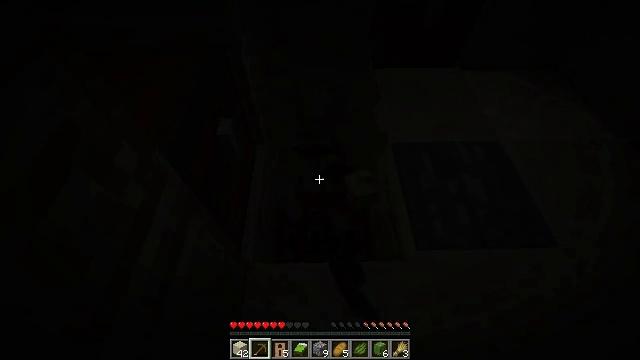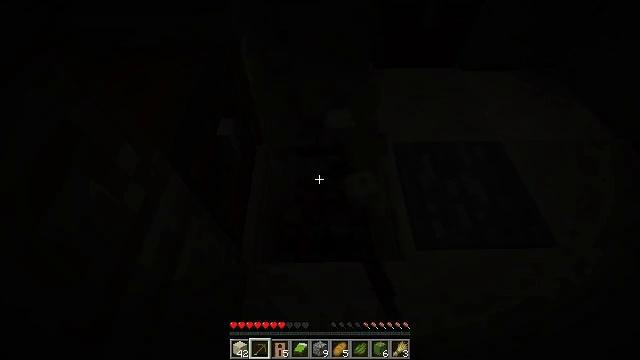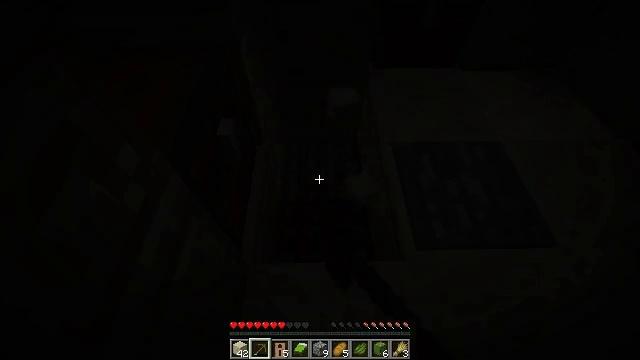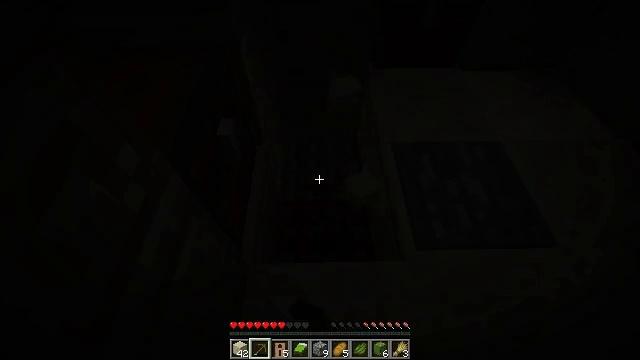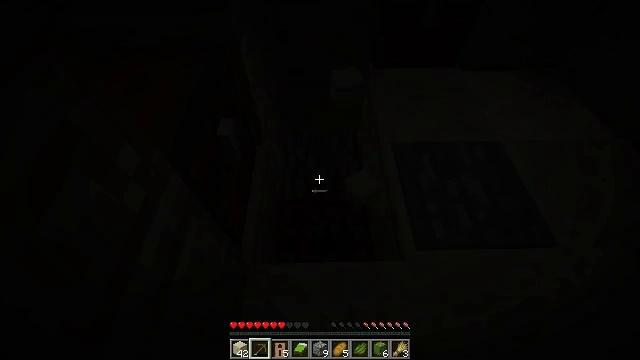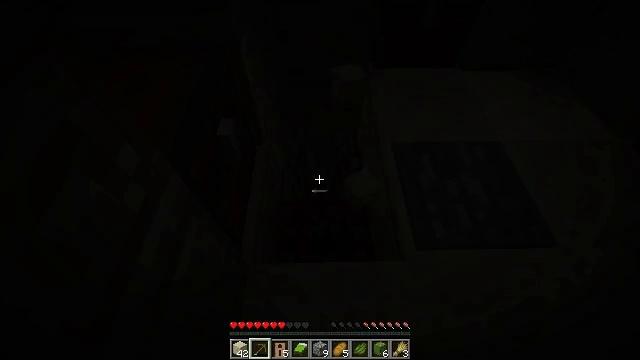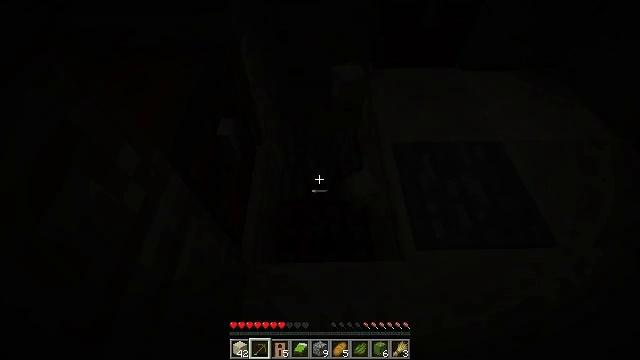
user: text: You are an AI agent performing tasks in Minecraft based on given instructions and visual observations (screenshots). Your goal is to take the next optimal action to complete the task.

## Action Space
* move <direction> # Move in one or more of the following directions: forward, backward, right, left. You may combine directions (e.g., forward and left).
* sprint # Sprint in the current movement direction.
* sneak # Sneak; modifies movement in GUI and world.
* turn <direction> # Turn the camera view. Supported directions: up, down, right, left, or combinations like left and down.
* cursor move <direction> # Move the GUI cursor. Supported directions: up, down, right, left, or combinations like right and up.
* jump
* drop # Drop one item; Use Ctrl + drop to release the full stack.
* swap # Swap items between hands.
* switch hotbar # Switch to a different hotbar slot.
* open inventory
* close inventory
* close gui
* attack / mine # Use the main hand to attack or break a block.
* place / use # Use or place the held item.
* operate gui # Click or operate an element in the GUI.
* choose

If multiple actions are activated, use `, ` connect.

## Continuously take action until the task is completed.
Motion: motion action
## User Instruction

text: Collect the TNT for later use.
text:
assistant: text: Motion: attack / mine
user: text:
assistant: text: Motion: attack / mine
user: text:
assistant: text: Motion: attack / mine
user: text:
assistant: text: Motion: no_op
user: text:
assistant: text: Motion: no_op
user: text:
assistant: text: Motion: no_op
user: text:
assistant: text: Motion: no_op